Interaction volume radius: 5 \u00c5
Interaction volume height: 15 \u00c5
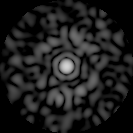
Disorder parameter: 0.8404